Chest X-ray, PA view. Patient: 64 years old, sex M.
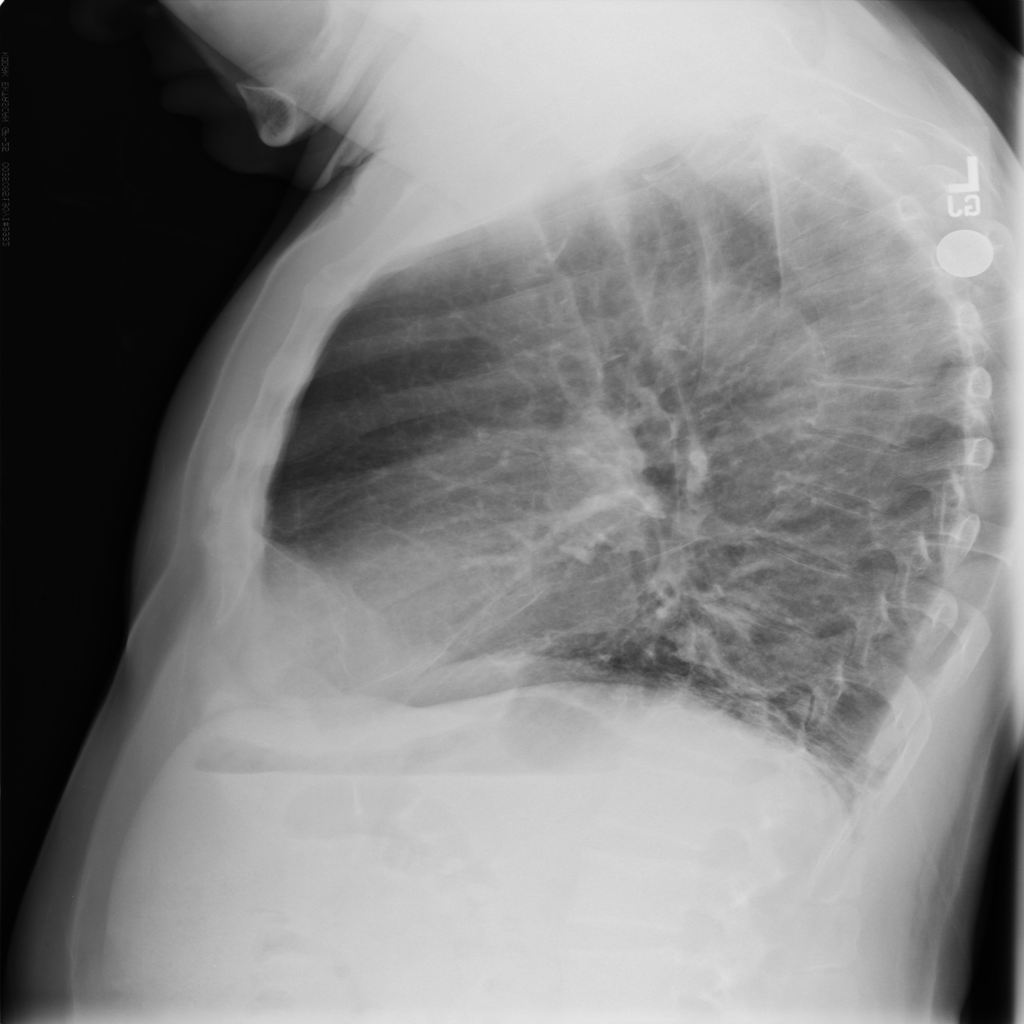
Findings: Fibrosis